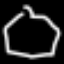
Label: octagon